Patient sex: M
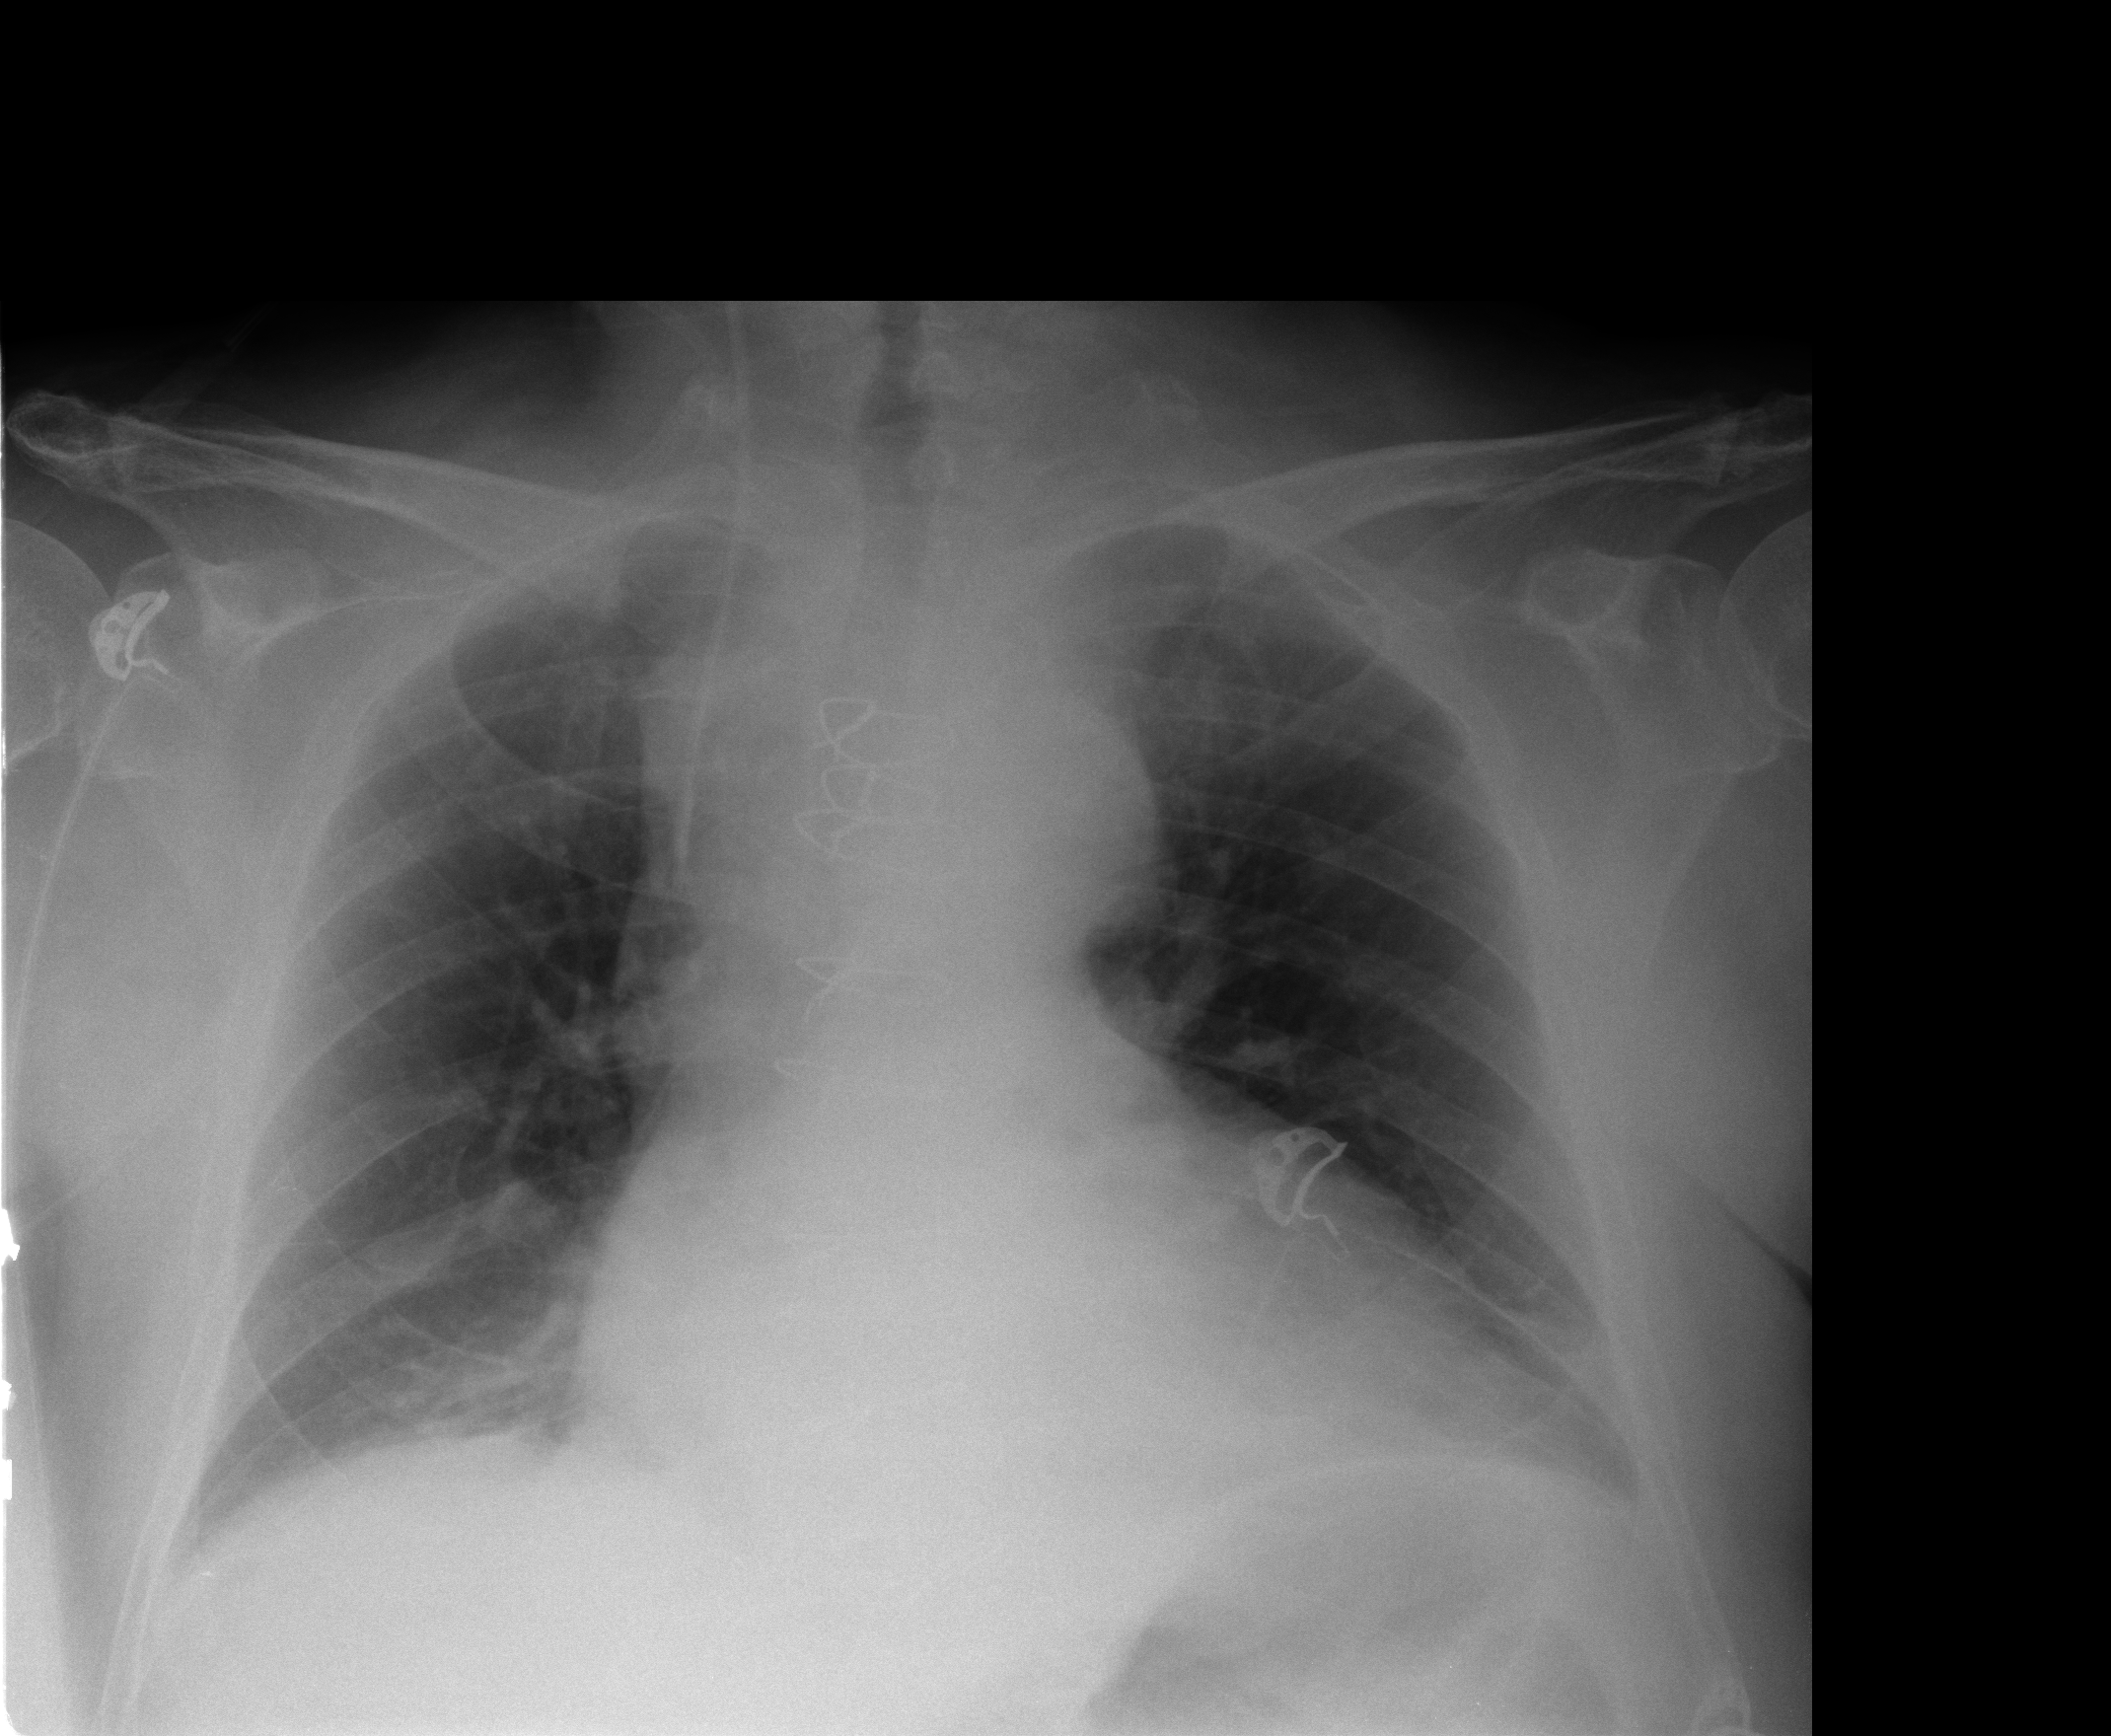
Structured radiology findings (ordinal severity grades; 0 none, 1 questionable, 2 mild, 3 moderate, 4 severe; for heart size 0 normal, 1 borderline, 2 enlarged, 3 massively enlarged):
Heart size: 1
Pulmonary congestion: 2
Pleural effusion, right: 1
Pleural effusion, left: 1
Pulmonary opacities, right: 0
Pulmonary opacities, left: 0
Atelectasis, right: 2
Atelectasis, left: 2